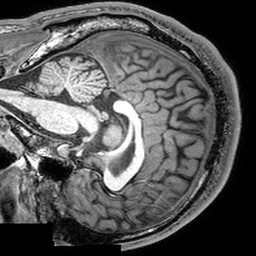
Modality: T1w
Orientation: sagittal
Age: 24
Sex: male
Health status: healthy
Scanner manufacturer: philips
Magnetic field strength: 3 T
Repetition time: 0.007093 s
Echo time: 0.003195 s